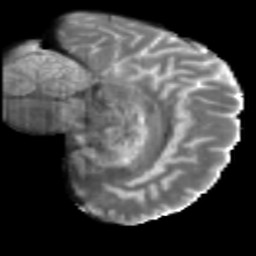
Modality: T2w
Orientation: sagittal
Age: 46
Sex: male
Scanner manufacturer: siemens
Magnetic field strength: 3 T
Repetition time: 5 s
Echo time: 0.092 s